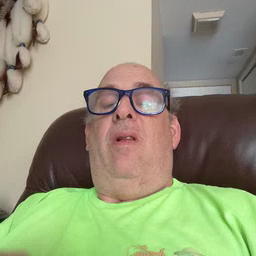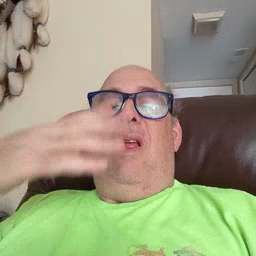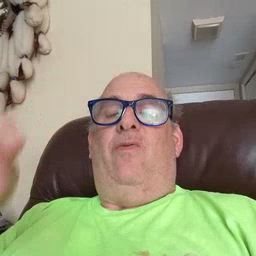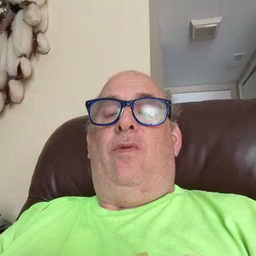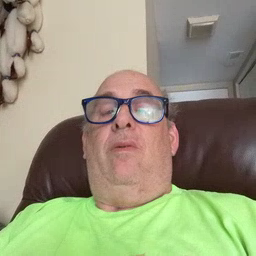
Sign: outside